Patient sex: F
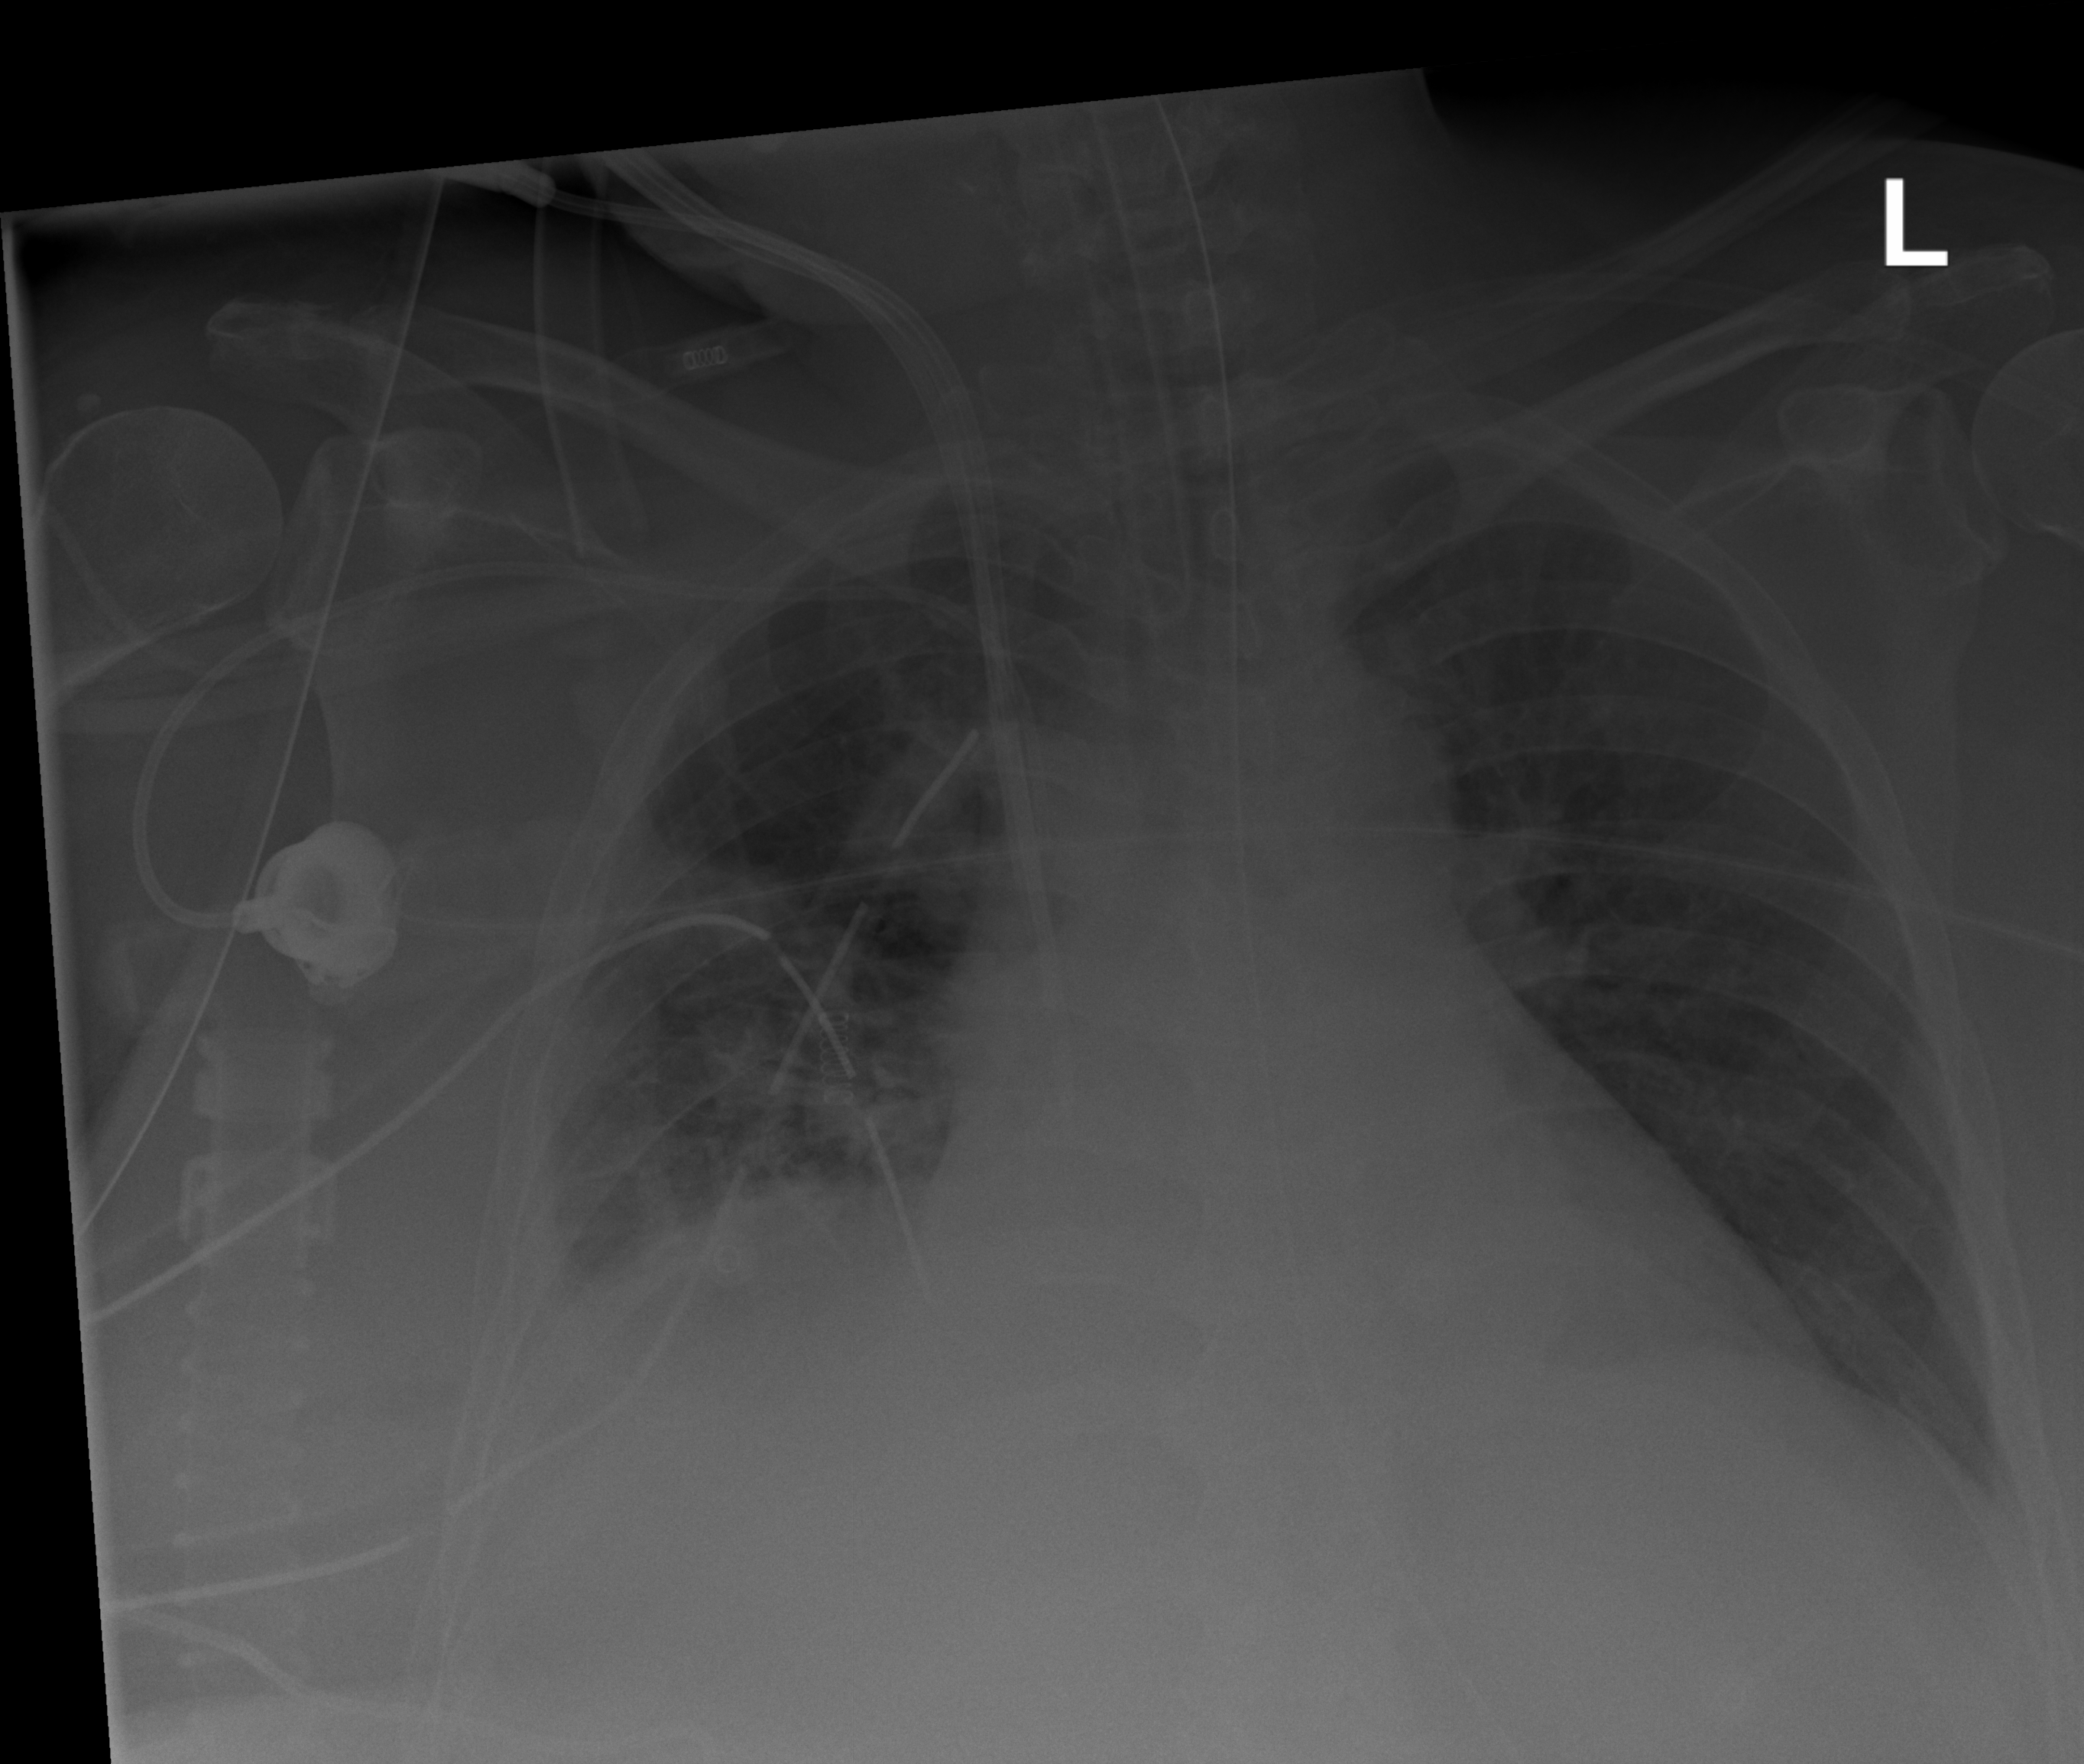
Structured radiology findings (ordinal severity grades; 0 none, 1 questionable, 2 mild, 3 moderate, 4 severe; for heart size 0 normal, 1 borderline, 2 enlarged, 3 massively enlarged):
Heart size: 2
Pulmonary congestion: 0
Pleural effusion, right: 2
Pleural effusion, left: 2
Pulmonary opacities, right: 2
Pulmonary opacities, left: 0
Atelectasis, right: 3
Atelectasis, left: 2